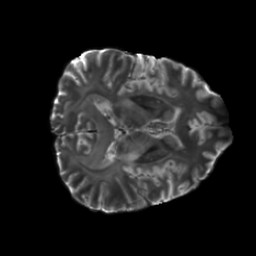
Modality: T2w
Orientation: axial
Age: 30
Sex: male
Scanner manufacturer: siemens
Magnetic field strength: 6.98 T
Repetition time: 7.776 s
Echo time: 0.076 s